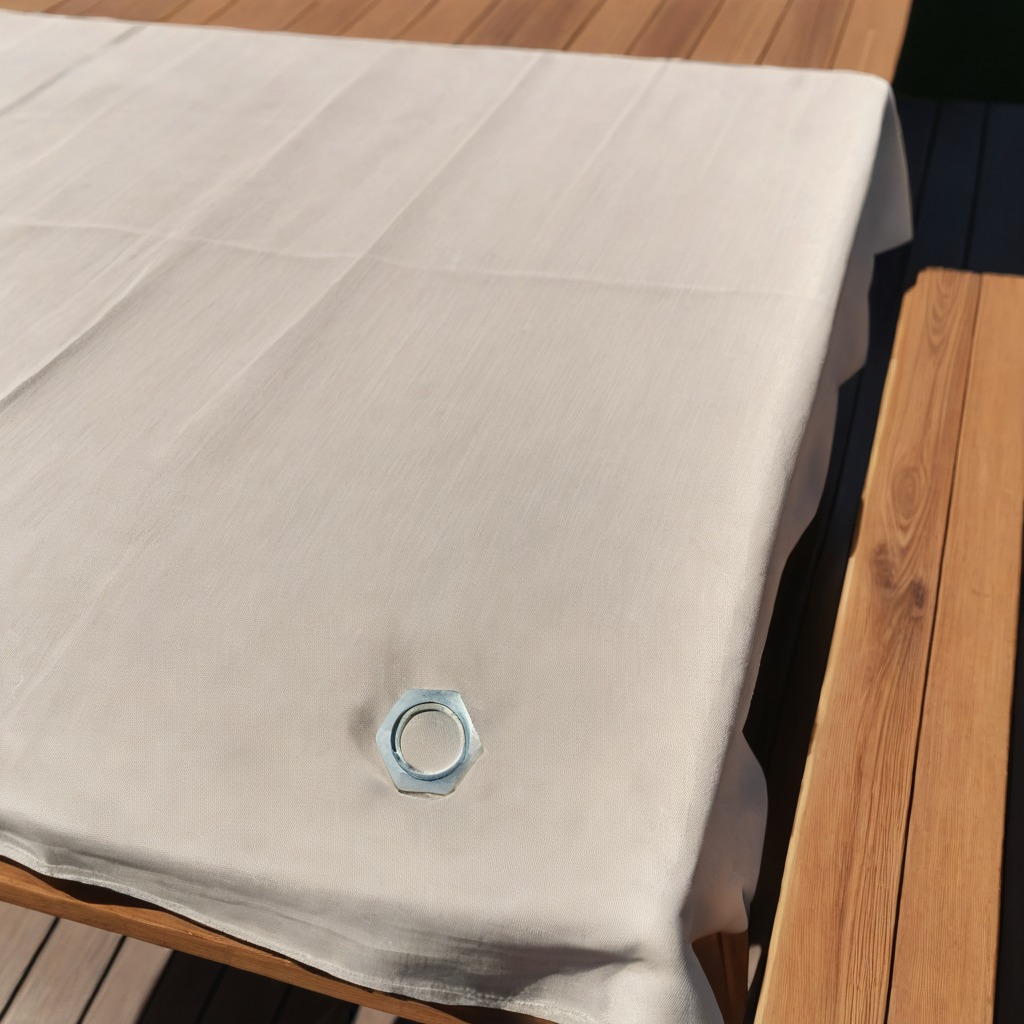
A metal nut is lying on a wooden table in an outdoor workshop during daytime bright natural light soft shadows worn but beneath the cloth.